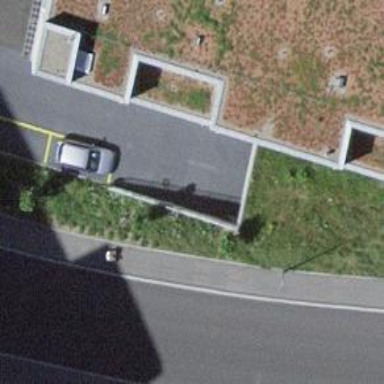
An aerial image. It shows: Parking area.